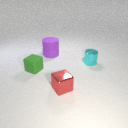
small green rubber cube to the left of large purple rubber cylinder